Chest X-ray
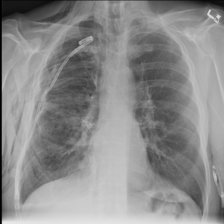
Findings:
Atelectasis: negative
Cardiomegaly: negative
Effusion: negative
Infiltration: negative
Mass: negative
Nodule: negative
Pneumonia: negative
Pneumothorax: positive
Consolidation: negative
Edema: negative
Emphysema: positive
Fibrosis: negative
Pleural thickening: negative
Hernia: negative